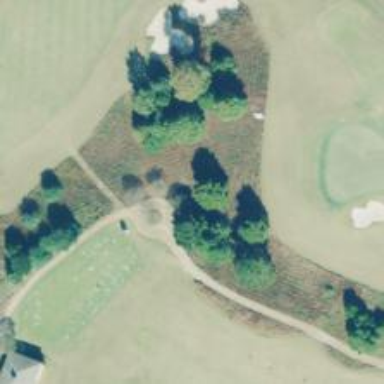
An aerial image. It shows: Pathway for golfing.